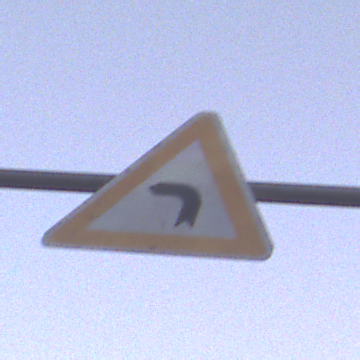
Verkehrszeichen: KurveLinks
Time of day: SunriseSunset
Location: Outdoor (Suburban)
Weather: PartlyCloudy
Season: NotSpecified
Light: Natural